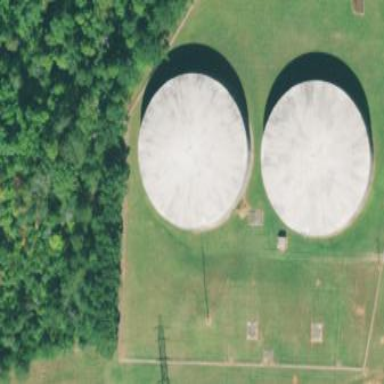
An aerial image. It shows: Storage tank created as man-made structure.